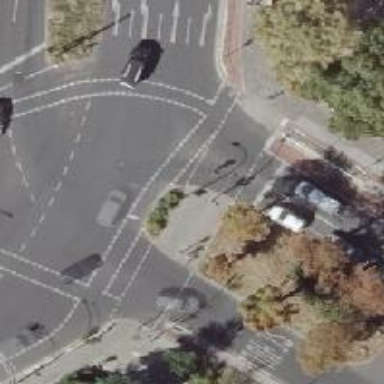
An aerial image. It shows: Crossing on the footway with traffic signals.